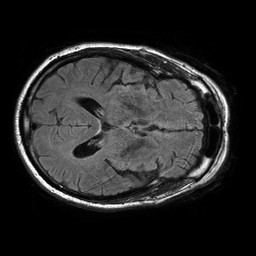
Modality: FLAIR
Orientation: axial
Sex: male
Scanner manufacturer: philips
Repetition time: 11 s
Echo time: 0.125 s